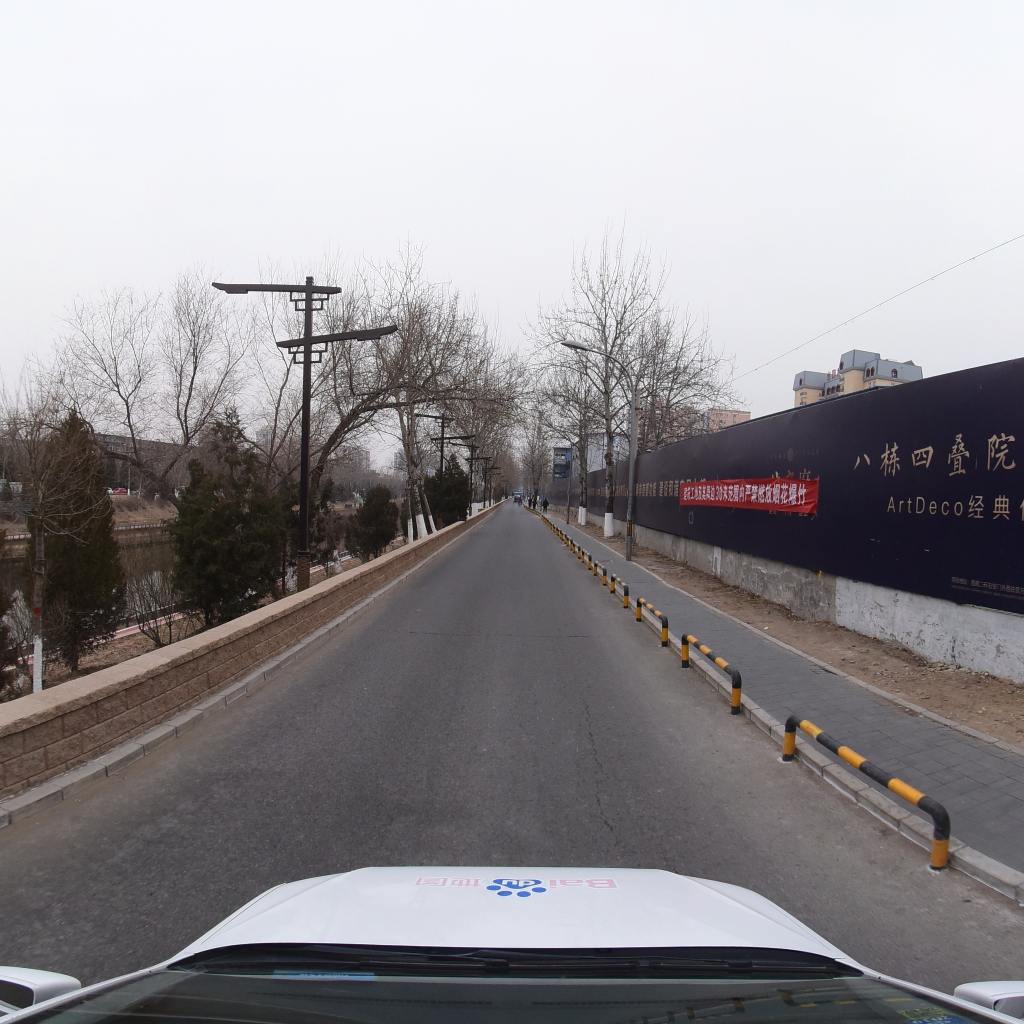
Region: Fengtai
Road damage annotations: transverse crack, longitudinal crack